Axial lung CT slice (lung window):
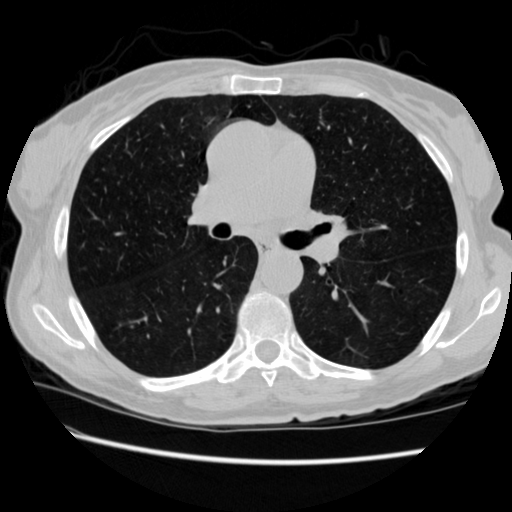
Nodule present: no